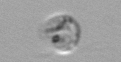
Label: Amoeba